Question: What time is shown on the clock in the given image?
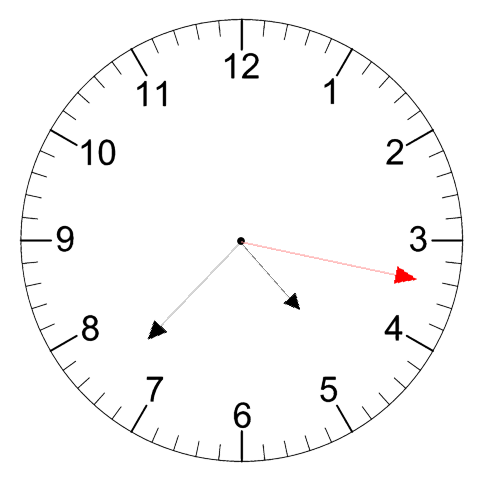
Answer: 04:37:17